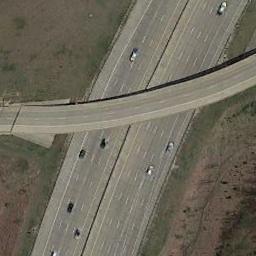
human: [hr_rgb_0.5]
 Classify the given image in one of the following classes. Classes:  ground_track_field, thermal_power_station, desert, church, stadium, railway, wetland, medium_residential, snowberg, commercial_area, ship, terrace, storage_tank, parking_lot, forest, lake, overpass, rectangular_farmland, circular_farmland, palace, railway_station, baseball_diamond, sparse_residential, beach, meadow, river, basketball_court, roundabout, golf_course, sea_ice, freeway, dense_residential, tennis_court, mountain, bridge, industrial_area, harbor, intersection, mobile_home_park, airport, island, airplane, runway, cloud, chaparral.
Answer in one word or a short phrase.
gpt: overpass